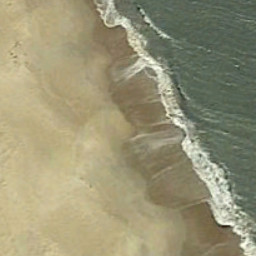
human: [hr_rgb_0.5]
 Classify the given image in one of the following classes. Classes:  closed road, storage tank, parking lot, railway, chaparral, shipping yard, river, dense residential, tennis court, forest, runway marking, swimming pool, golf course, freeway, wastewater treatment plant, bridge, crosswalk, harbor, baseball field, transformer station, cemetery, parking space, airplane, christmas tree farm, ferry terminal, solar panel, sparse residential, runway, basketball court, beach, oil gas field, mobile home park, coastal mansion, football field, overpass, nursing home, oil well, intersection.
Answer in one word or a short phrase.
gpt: beach